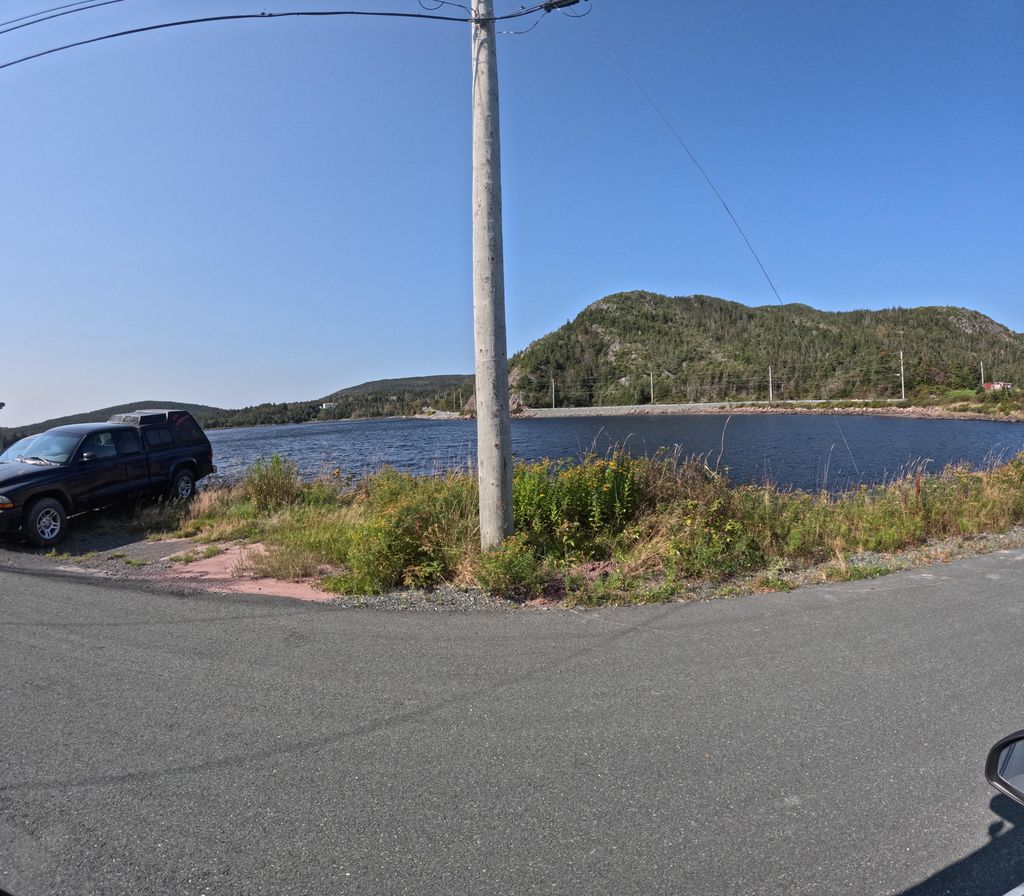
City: st_johns